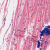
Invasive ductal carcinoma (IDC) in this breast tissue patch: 0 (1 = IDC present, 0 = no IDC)